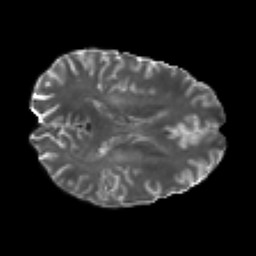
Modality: T2w
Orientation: axial
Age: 35
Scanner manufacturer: philips
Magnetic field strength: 3 T
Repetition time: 8.591 s
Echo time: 0.1268 s